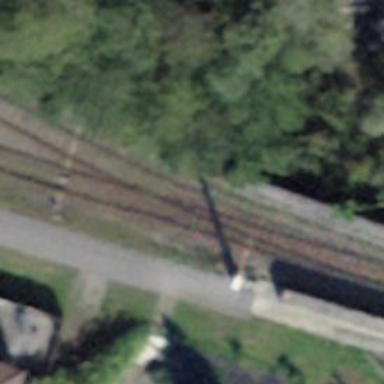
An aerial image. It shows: Single railway track with electrified contact line. It is spur track.